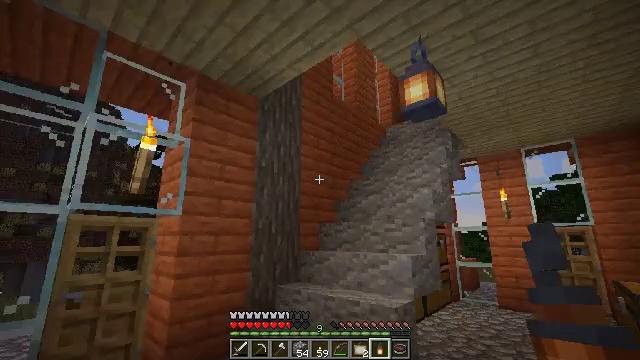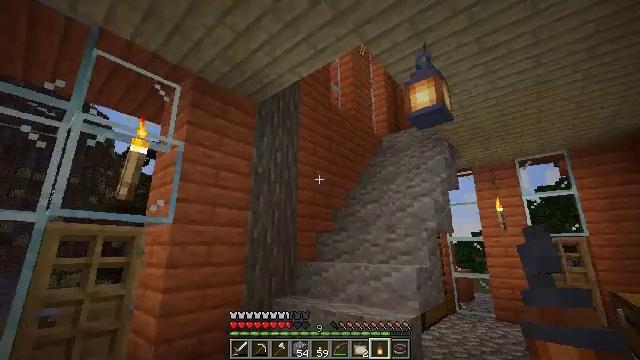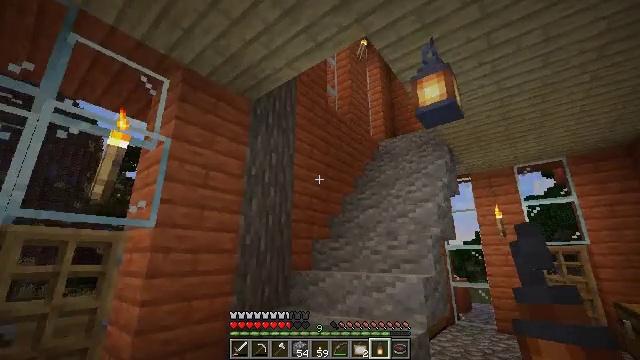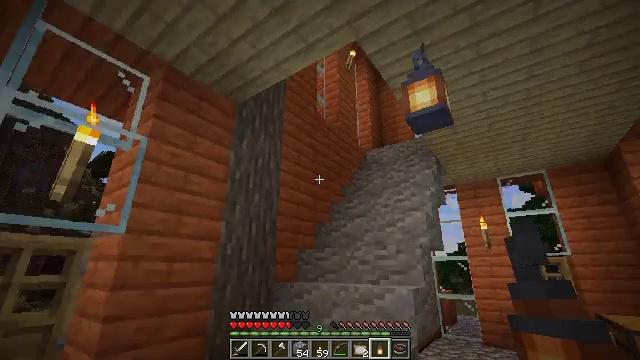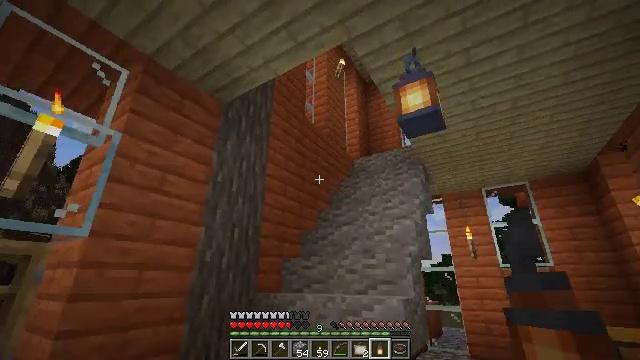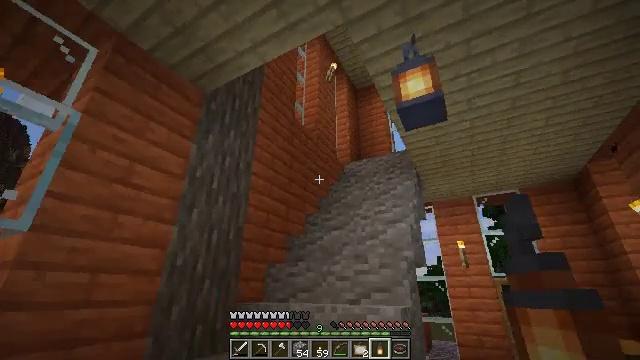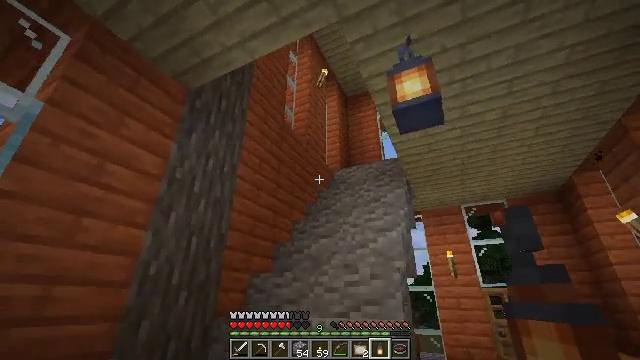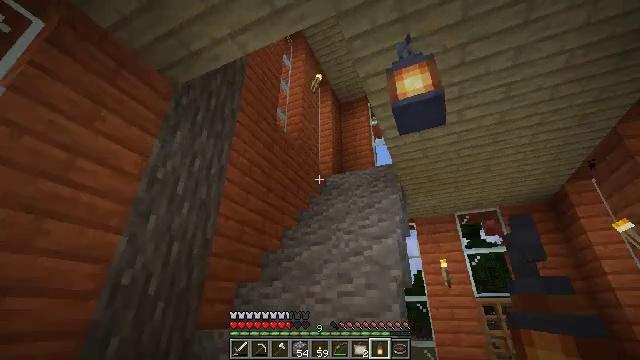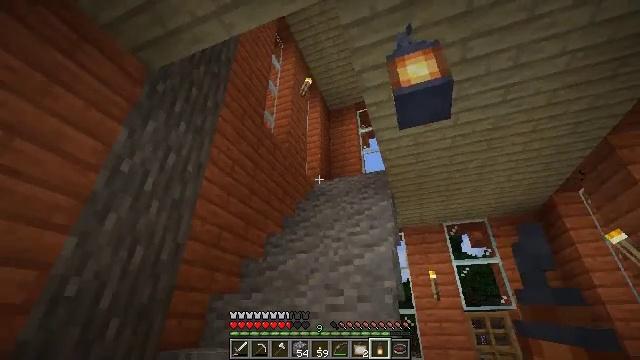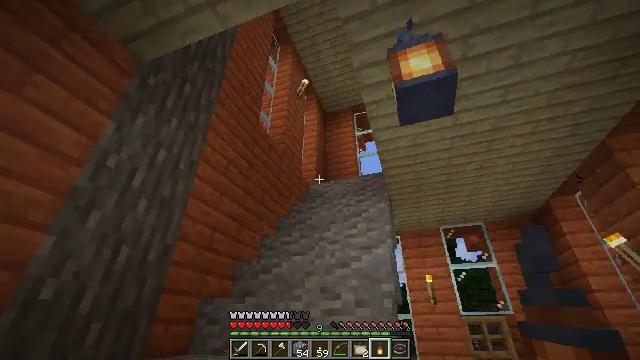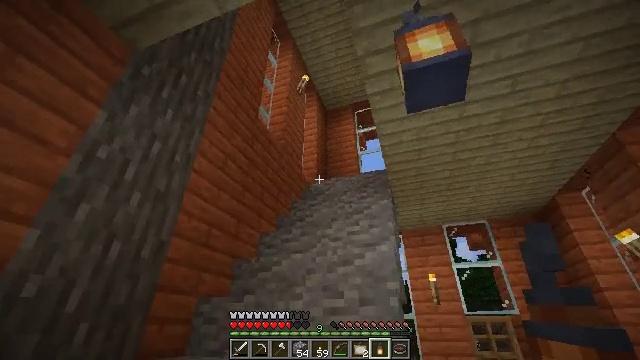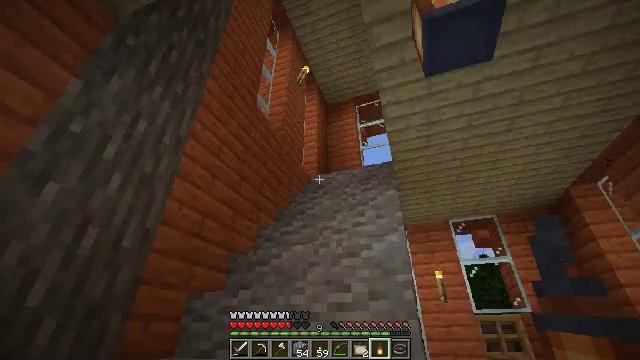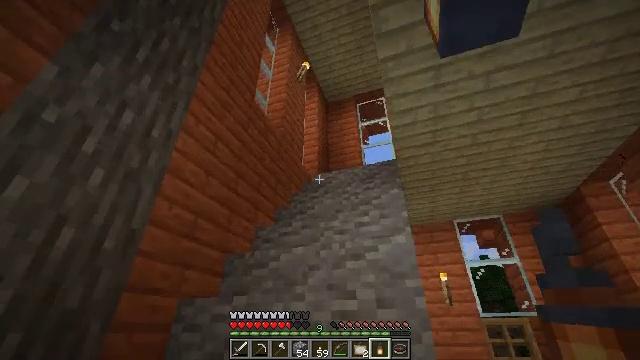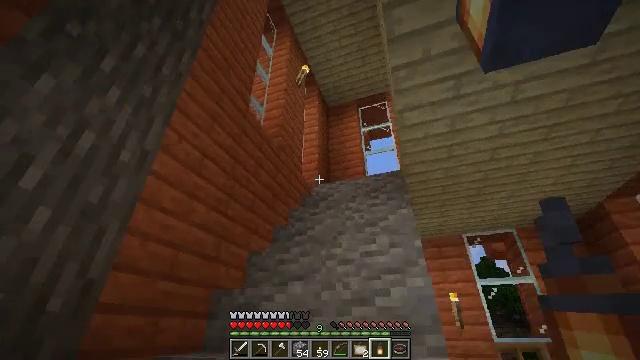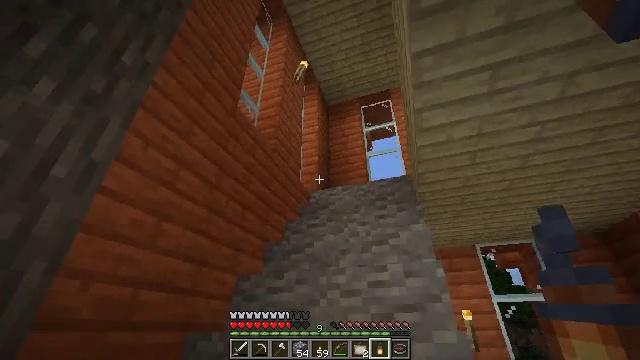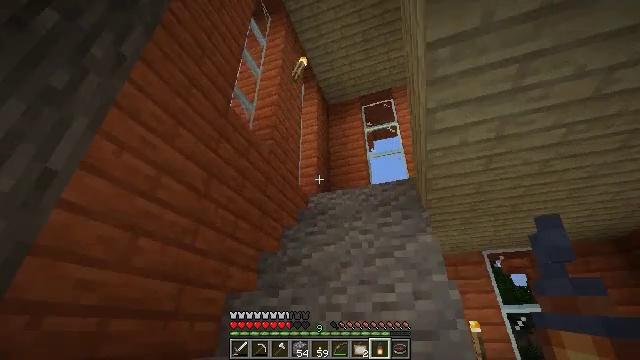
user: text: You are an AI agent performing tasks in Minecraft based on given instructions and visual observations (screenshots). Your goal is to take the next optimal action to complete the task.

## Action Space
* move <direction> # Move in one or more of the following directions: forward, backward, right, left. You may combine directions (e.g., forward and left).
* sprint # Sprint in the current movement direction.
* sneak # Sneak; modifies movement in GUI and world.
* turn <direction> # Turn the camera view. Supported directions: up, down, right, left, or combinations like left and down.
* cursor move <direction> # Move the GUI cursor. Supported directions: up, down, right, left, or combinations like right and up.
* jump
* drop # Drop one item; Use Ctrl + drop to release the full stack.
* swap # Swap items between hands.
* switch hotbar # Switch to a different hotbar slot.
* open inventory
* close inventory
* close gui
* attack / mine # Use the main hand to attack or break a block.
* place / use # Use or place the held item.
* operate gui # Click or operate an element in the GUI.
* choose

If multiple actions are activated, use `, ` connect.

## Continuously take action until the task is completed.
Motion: motion action
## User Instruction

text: Gather the lantern to use it later.
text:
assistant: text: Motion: move forward, turn right and up
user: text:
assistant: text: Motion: move forward, turn right and up
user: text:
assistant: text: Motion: move forward, turn right and up
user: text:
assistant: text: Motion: move forward, turn right and up
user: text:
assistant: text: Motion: move forward, turn right and up
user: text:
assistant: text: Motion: move forward, turn right and up
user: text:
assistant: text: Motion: move forward, turn right and up
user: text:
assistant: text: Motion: move forward, turn right and up
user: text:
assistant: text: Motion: move forward, turn right
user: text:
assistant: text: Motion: move forward
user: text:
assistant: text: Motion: move forward
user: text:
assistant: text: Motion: move forward
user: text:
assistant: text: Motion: move forward
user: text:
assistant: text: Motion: move forward
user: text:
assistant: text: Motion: move forward
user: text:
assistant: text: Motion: move forward
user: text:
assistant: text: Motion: move forward
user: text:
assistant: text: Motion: move forward, turn right and down
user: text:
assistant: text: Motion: move forward, turn right and down
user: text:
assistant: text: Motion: move forward, turn right and down
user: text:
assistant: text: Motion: move forward, turn right and down
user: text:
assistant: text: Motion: move forward, turn right and down
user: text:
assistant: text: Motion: move forward, turn right and down
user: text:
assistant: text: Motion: move forward, turn right and down
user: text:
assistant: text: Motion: move forward and move left, turn right and down
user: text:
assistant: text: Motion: move forward and move left, turn right and down
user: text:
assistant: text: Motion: move forward and move left, turn right and down
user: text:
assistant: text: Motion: move forward and move left, turn right and down
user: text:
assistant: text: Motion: move forward and move left, turn right
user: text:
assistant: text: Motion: move forward and move left, turn right